Field crop: maize
Growth stage: 2
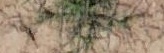
Species: salsola